Chest X-ray. View position: AP
Patient age: 14
Patient sex: F
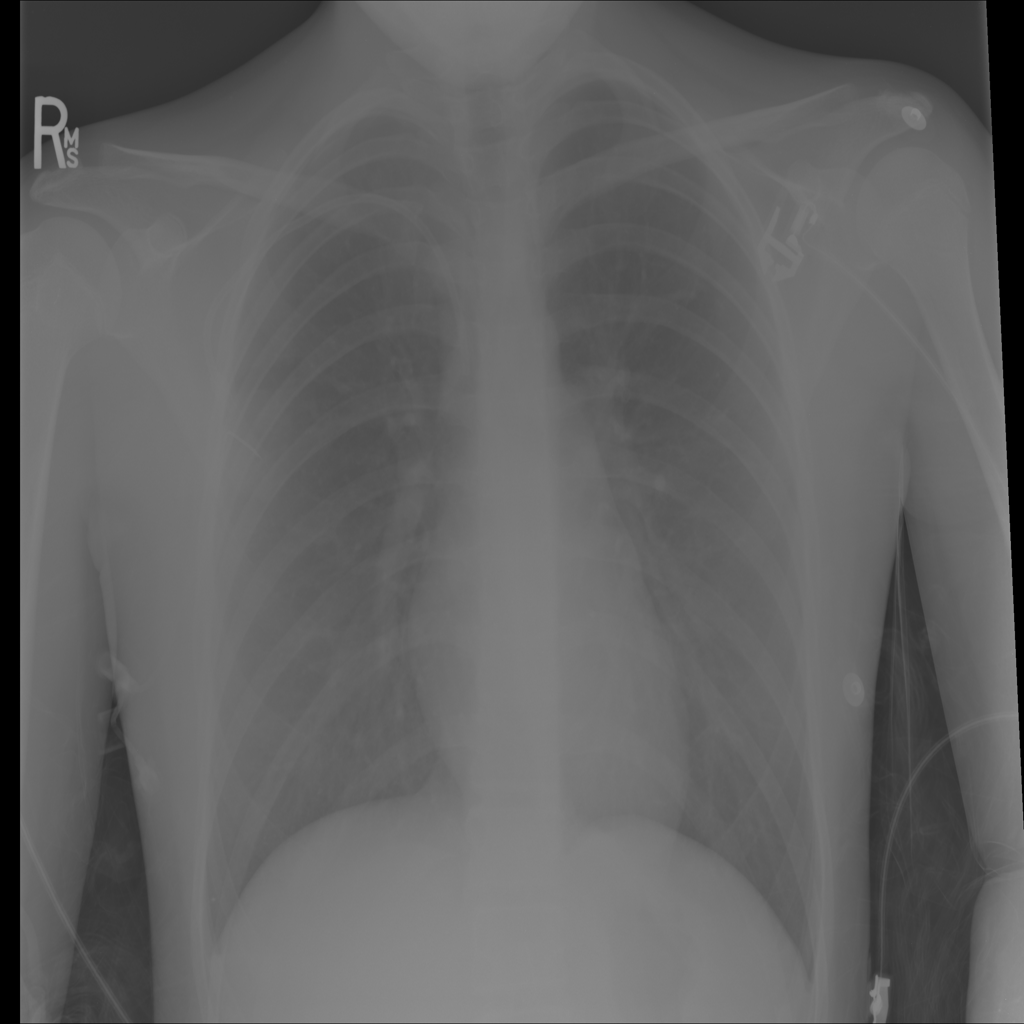
Finding: Pneumothorax